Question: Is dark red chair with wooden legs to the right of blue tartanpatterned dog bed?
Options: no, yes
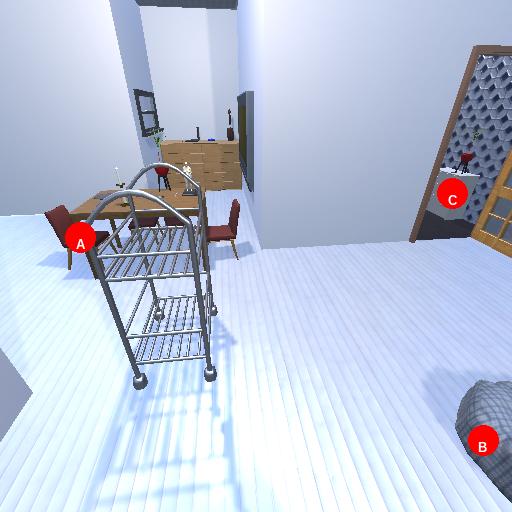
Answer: no